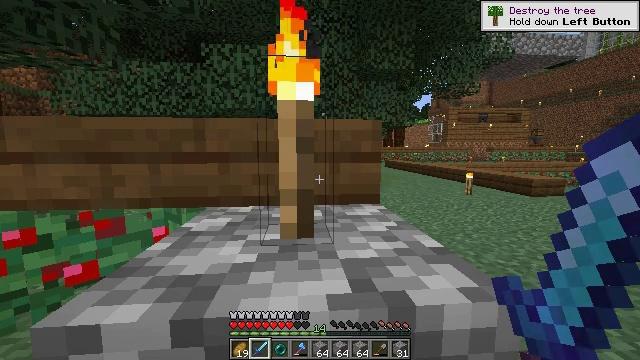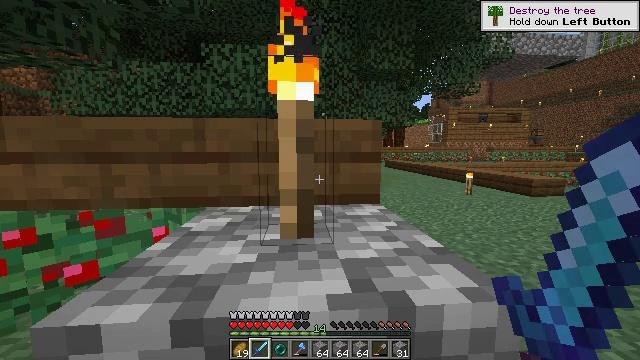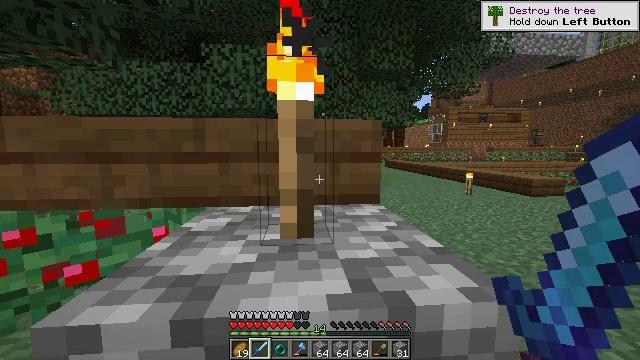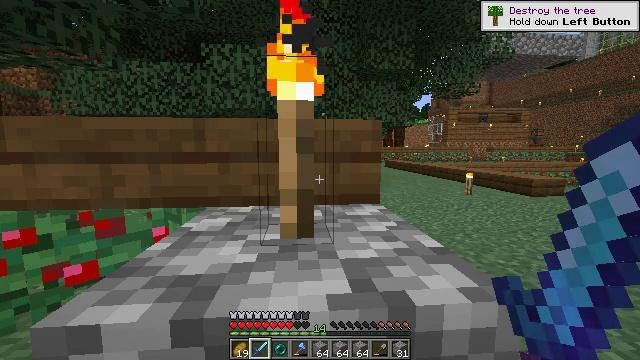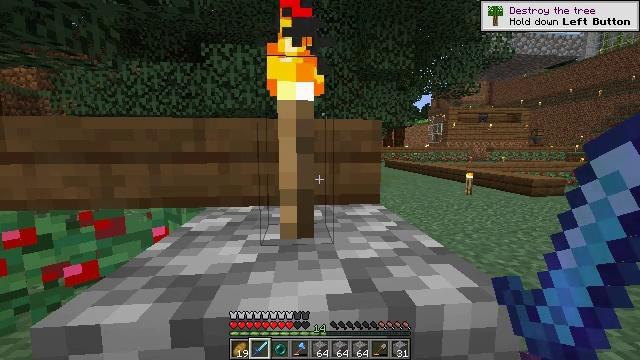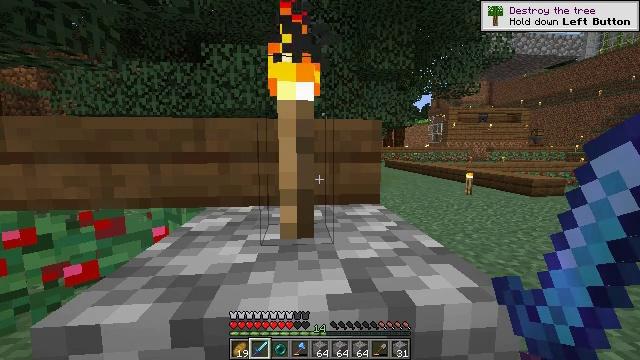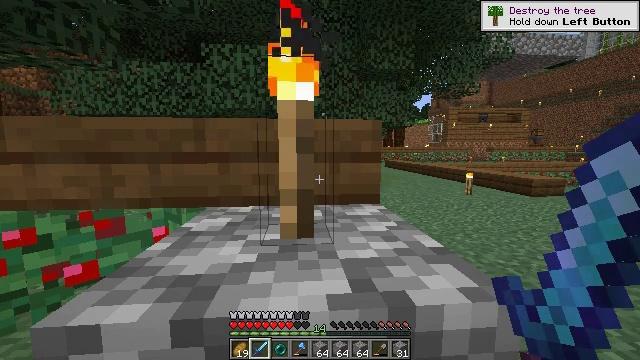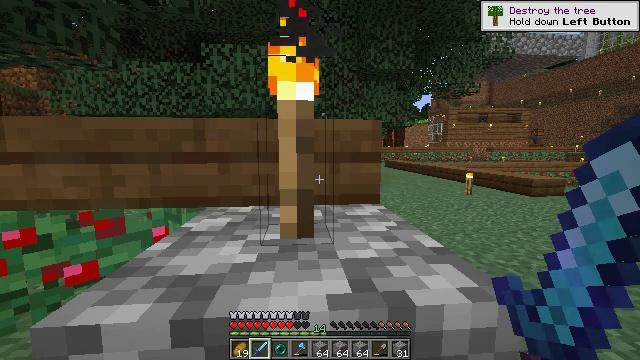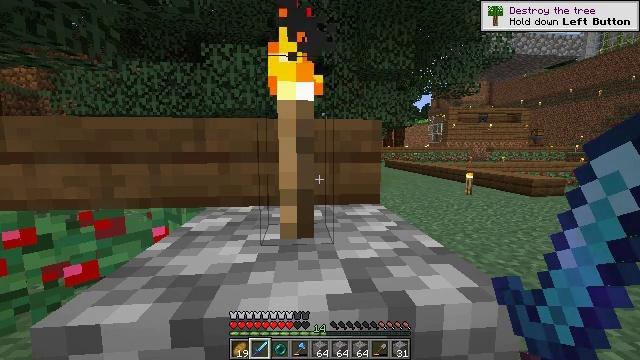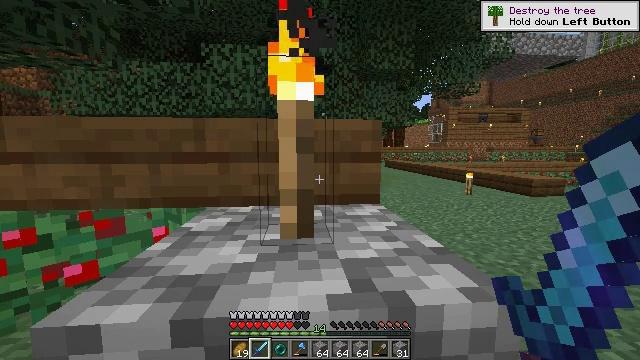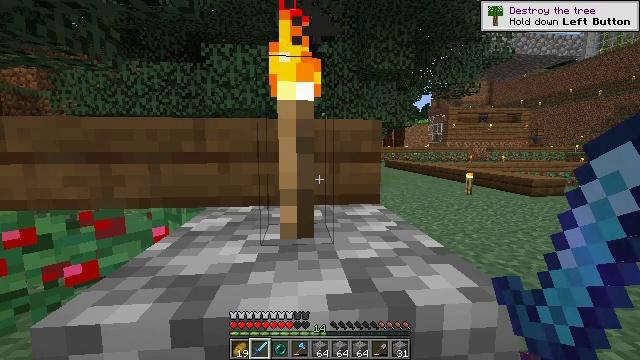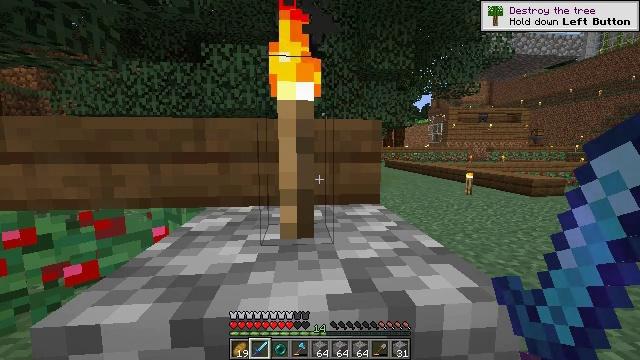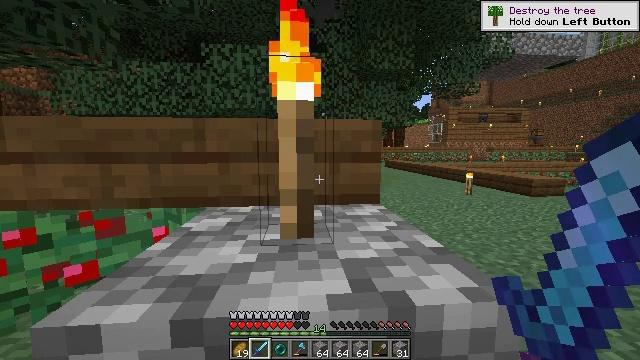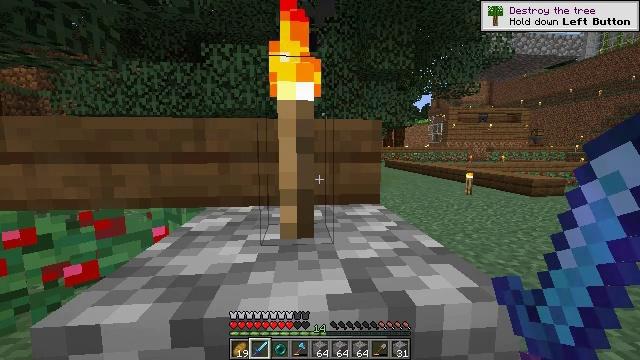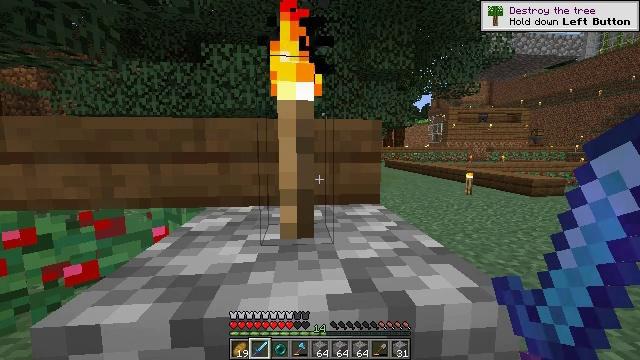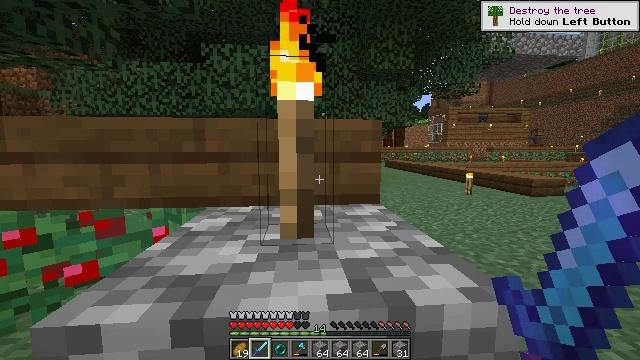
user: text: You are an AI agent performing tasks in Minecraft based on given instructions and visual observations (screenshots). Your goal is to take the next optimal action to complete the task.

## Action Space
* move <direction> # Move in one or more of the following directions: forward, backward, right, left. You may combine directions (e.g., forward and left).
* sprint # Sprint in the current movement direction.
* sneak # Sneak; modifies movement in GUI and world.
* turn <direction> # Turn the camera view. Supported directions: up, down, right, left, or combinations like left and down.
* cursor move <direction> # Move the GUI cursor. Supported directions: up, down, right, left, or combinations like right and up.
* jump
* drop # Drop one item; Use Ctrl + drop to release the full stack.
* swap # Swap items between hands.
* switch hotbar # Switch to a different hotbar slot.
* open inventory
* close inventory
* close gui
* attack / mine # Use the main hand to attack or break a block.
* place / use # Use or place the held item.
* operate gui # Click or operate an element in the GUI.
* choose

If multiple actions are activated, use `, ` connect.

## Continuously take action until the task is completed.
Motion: motion action
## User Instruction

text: Gather the torch from its position.
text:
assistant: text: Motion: no_op
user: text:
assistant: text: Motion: no_op
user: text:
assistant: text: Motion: no_op
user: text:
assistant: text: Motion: no_op
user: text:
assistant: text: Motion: no_op
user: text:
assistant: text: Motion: no_op
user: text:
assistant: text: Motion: no_op
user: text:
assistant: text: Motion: no_op
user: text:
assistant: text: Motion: no_op
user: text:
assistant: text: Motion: no_op
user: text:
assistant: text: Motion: no_op
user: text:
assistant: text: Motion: no_op
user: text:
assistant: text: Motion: no_op
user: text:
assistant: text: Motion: no_op
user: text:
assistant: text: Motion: no_op
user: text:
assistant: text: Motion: no_op
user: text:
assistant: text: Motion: no_op
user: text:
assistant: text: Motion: no_op
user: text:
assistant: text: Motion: no_op
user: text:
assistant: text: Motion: no_op
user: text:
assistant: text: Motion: no_op
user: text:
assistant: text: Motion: no_op
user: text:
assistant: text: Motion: no_op
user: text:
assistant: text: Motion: no_op
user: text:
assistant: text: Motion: no_op
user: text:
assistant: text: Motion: no_op
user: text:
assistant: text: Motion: no_op
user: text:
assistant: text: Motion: no_op
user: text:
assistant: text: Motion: no_op
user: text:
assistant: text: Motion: no_op